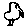
Label: bird